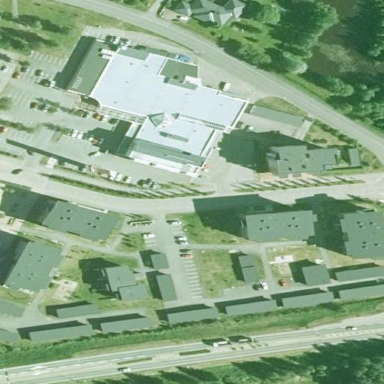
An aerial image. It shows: Retail area.